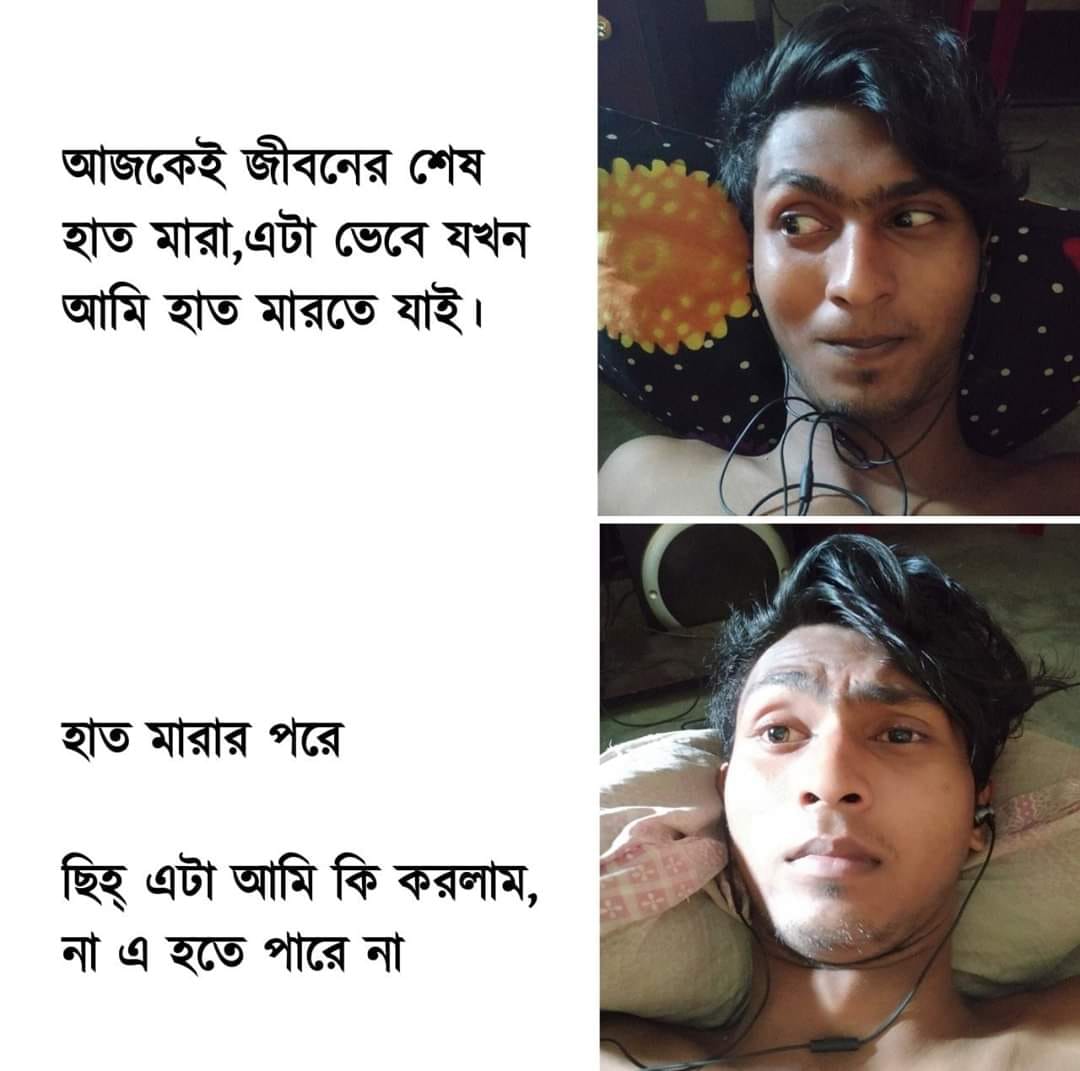
Text: আজকেই জীবনের শেষ হাত মারা, এটা ভেবে যখন আমি হাত মারতে যাই । হাত মারার পরে ছিহ এটা আমি কি করলাম, না এ হতে পারে না
Label: Non Hate